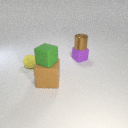
small purple rubber cube behind small yellow rubber sphere